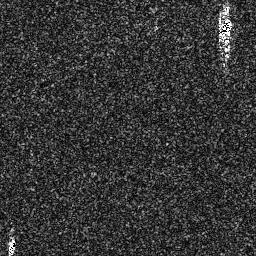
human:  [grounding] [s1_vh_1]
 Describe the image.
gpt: In the satellite image, there is  <ref>1 medium ship </ref> <box>[[83, 1, 90, 19, 0]]</box> located at top right.